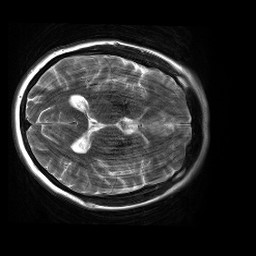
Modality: T2w
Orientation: axial
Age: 25
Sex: female
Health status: healthy
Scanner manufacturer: siemens
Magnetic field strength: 3 T
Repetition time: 4.01 s
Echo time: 0.116 s